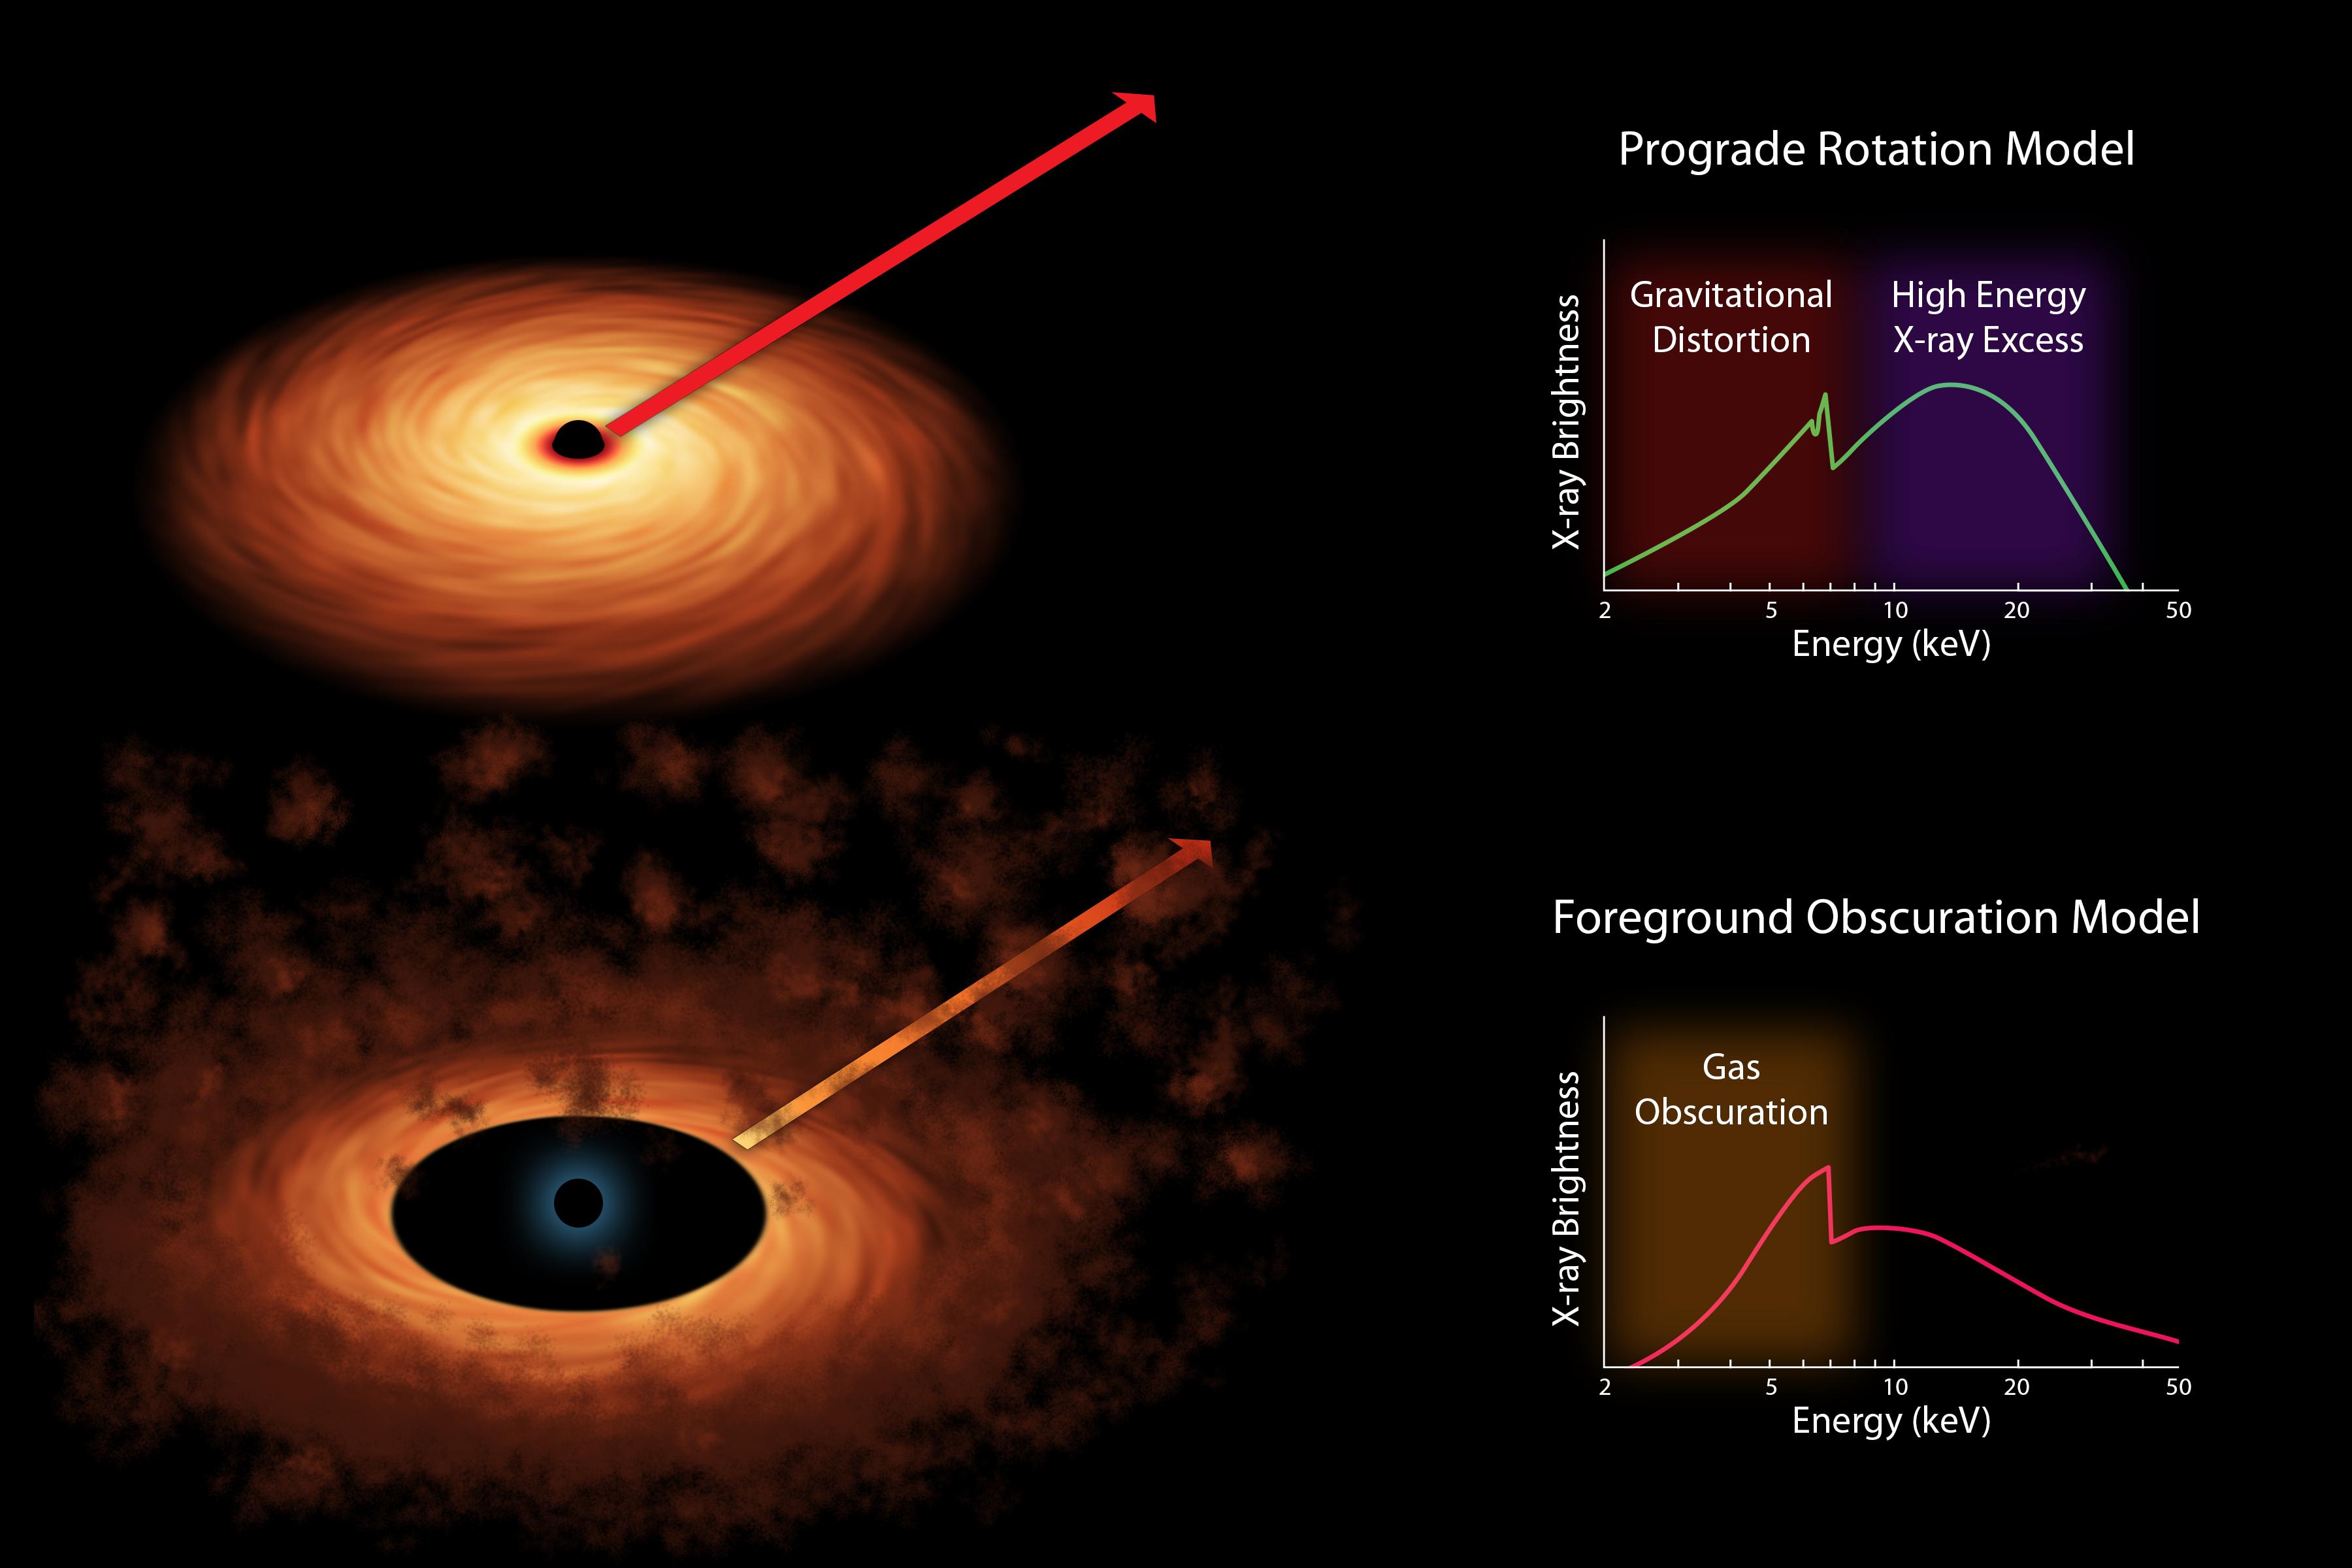
Two Models of Black Hole Spin Artist Concept NuSTAR,XMM-Newton